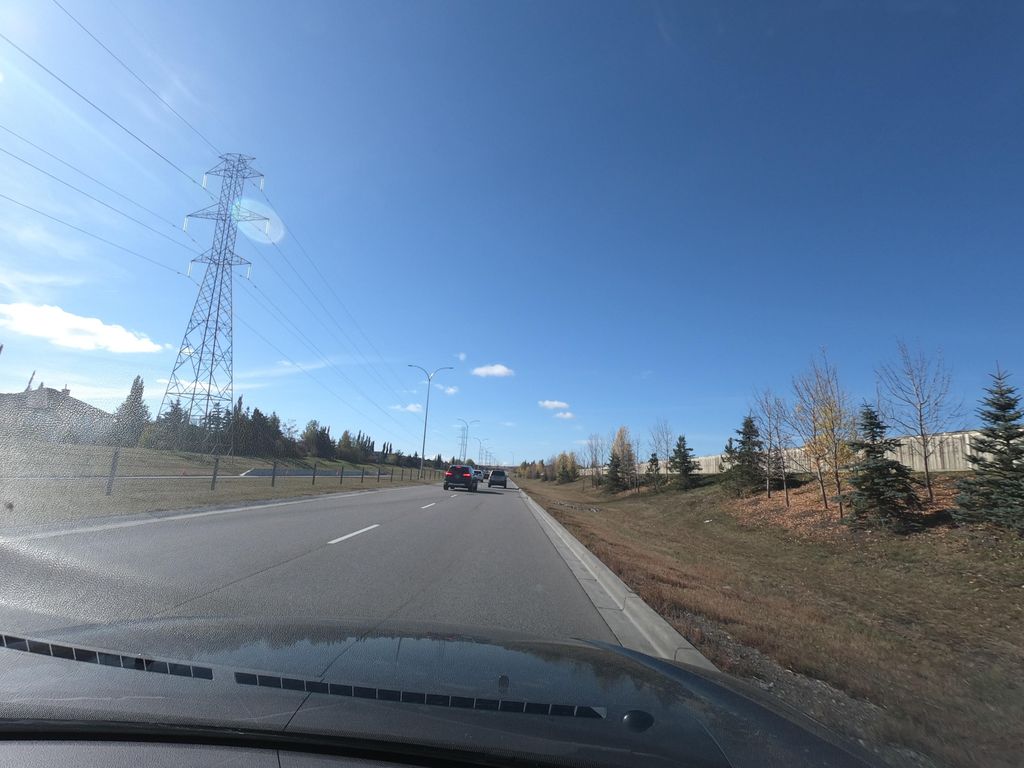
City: calgary